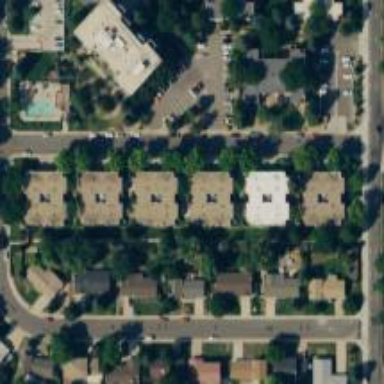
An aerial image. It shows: Terrace building.